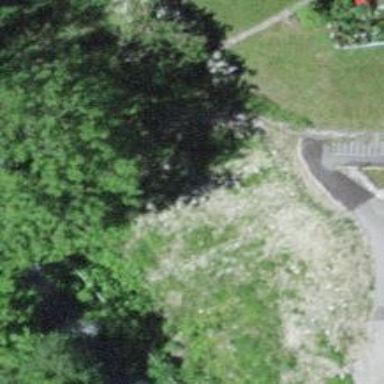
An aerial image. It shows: Brown bench.